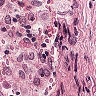
Metastatic tissue present: no